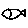
Label: fish